Brain MRI, t1w sequence, axial 2D slice.
Patient: age 37, sex F, weight 95 kg, height 1.95 m
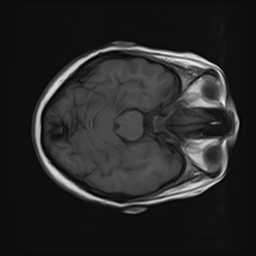